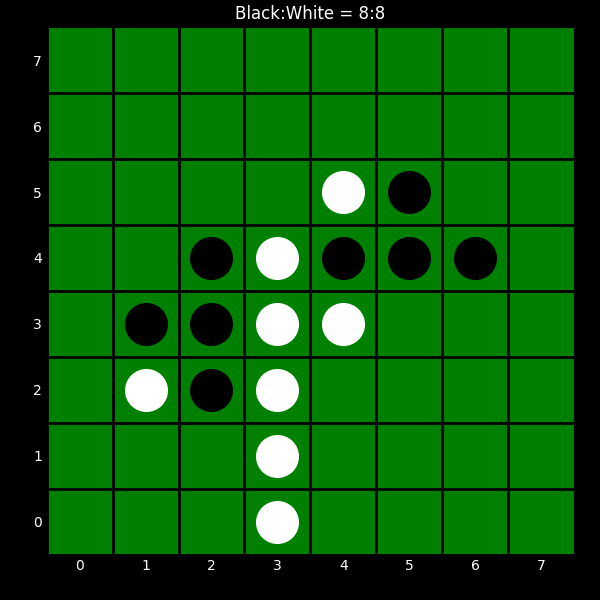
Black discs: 8
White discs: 8